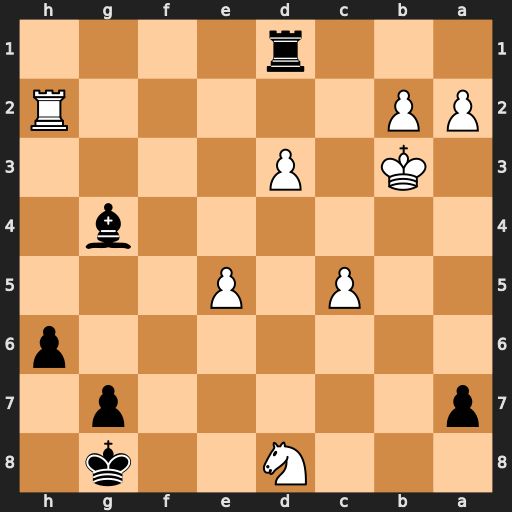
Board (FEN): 3N2k1/p5p1/7p/2P1P3/6b1/1K1P4/PP5R/3r4
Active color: b
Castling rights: -
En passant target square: -
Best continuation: Rxd3+ Kc4 Rxd8